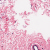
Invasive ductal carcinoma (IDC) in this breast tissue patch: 0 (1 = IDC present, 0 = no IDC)